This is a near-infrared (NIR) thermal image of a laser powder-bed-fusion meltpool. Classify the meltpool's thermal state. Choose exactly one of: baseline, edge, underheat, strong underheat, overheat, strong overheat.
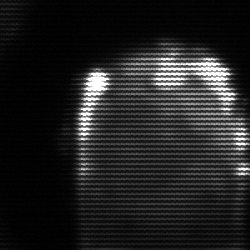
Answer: baseline